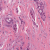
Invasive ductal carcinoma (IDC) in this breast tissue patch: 1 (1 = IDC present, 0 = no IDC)